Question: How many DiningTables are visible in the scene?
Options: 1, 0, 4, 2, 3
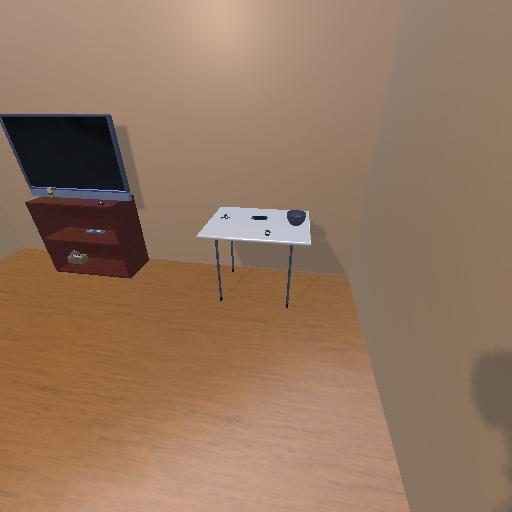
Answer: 1